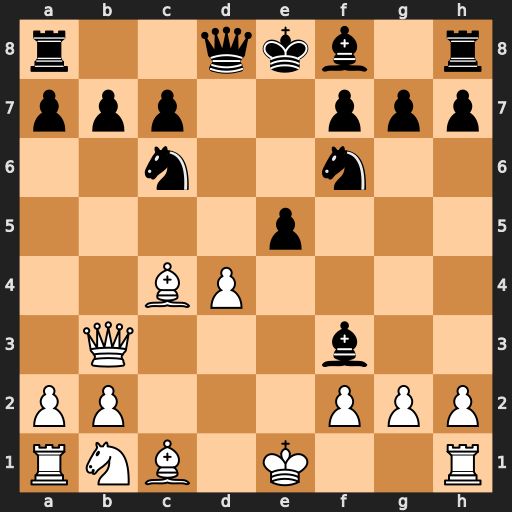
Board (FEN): r2qkb1r/ppp2ppp/2n2n2/4p3/2BP4/1Q3b2/PP3PPP/RNB1K2R
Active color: w
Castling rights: KQkq
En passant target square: -
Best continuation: Bxf7+ Kd7 Qe6#